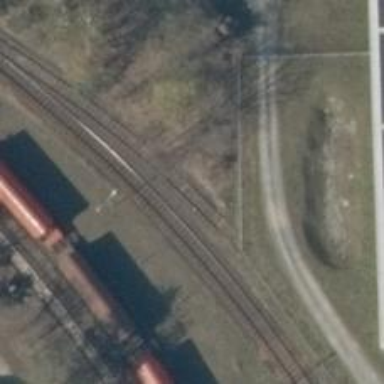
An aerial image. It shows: Abandoned railway yard.